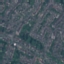
Land use / land cover: Residential